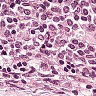
Metastatic tissue present: no